Interaction volume radius: 5 \u00c5
Interaction volume height: 25 \u00c5
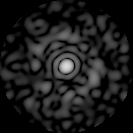
Disorder parameter: 0.8183